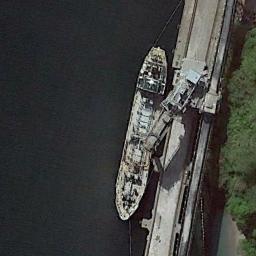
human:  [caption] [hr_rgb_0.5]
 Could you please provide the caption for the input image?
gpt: The ship is docked at the dock and a grove of trees is on the bank .

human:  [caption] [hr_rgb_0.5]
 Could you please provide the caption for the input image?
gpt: There is a ship on the shore next to some trees .

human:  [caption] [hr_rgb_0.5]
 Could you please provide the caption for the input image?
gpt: A white bulk carrier docked by the dock .

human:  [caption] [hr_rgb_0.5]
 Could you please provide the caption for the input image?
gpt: There are many trees beside the ship .

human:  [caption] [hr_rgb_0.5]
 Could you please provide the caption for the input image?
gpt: The ship is at the harbor beside some green trees .